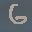
Label: 6